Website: apple
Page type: customer-info-address
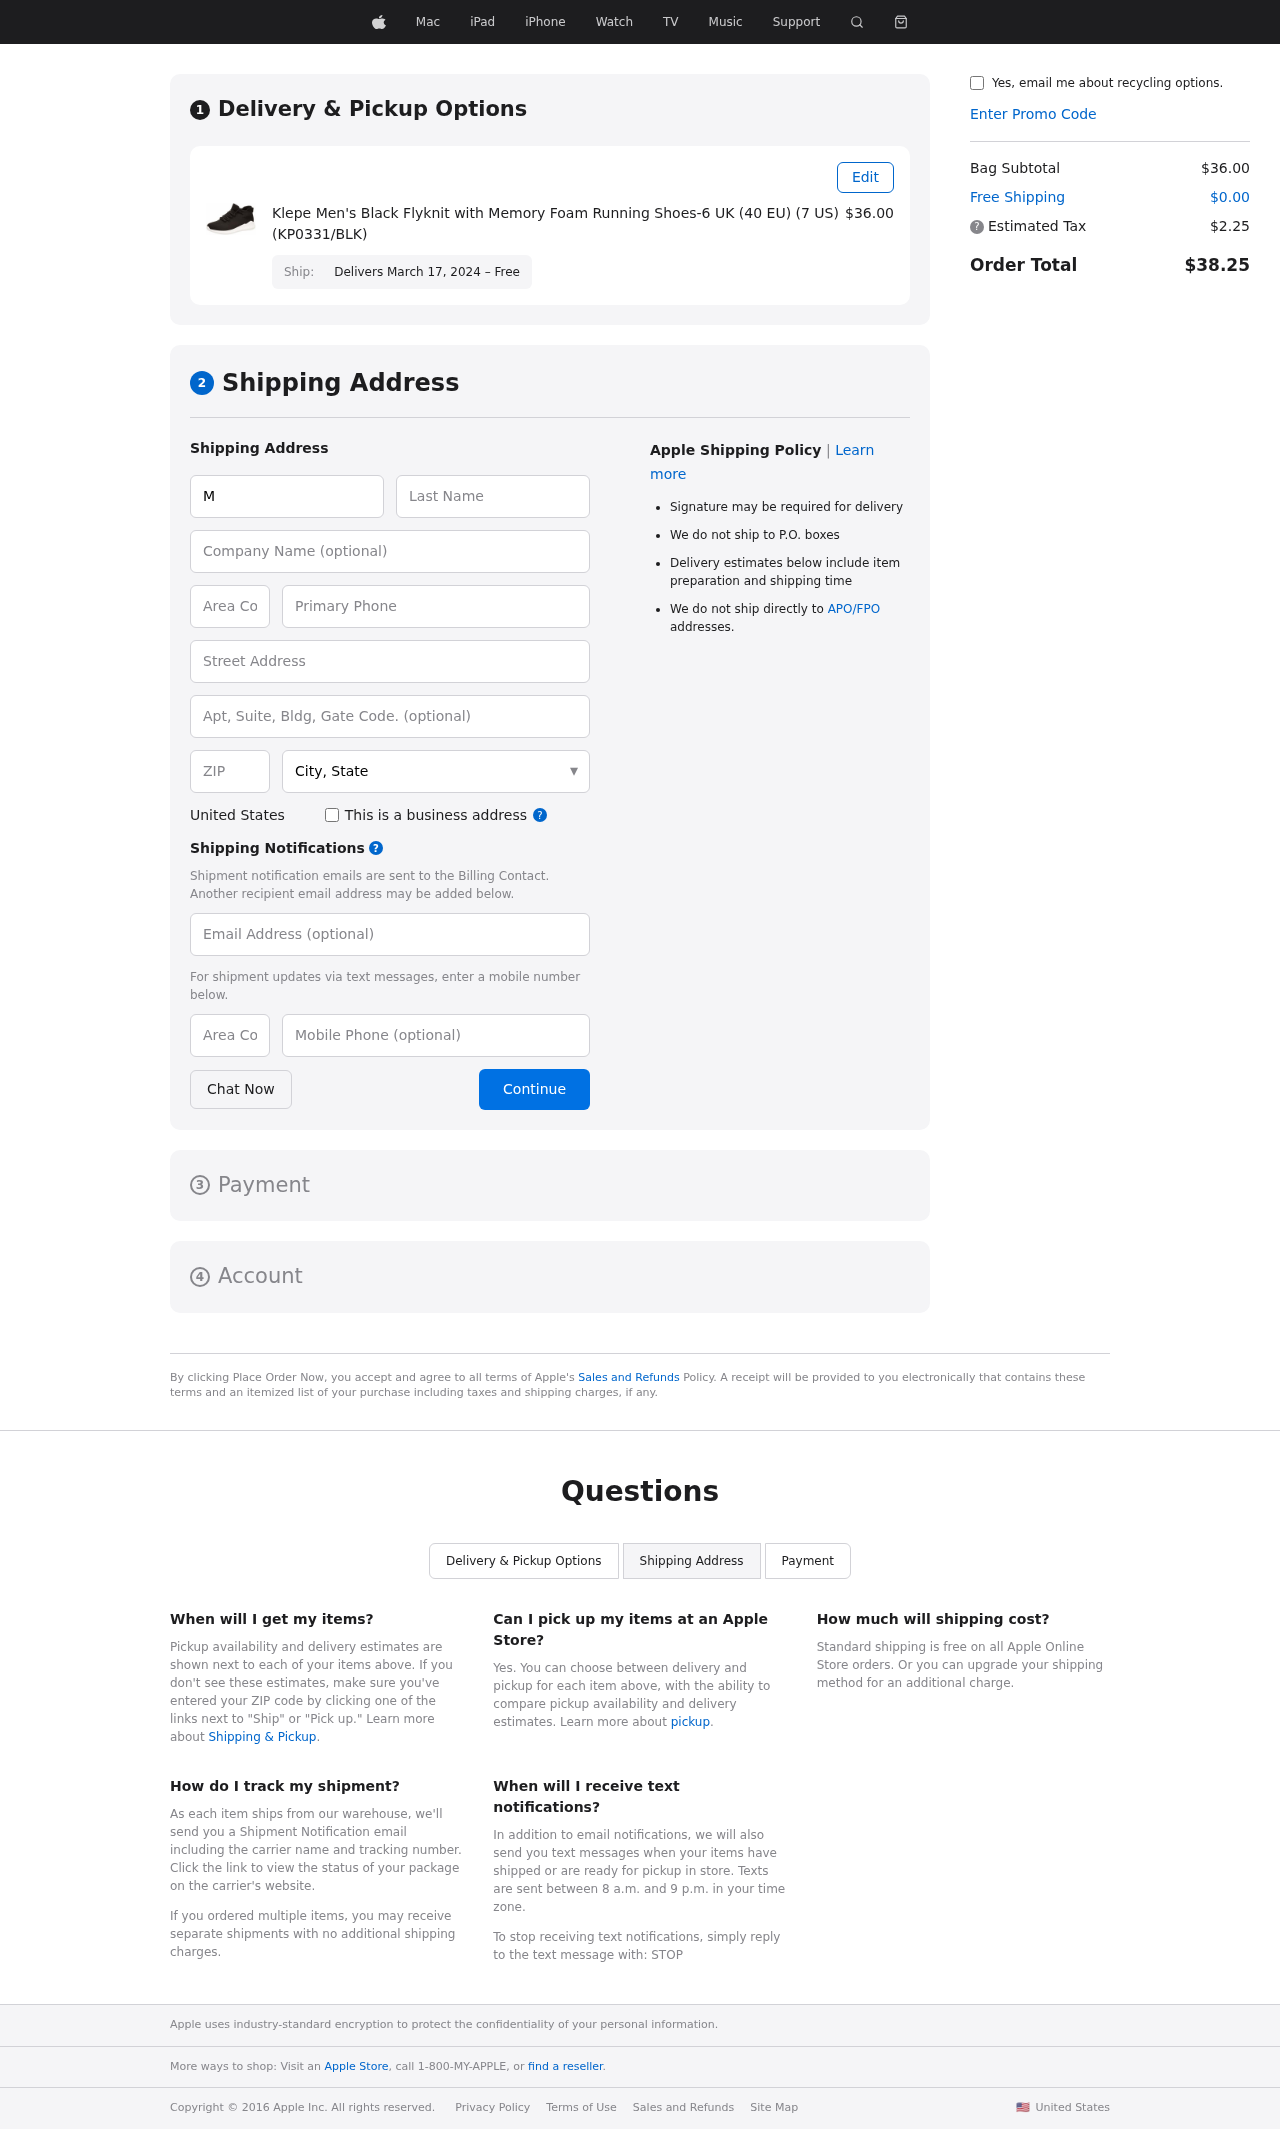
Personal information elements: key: PII_CITY_STATE
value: Manningbury, OK
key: PII_COMPANY
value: Todd, Adams and Duke
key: PII_COUNTRY
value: United States
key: PII_EMAIL
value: mary_rowland@yahoo.com
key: PII_FIRSTNAME
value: Mary
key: PII_LASTNAME
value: Rowland
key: PII_PHONE
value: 9614604643
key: PII_PHONE_ALT
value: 8354836864
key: PII_PHONE_ALT_AREA
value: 835
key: PII_PHONE_AREA
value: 961
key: PII_POSTCODE
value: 24050
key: PII_STREET
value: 7616 Shea Manors
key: PII_STREET2
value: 1219 Lorraine Extensions Suite 363
Product elements: key: PRODUCT1_NAME
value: Klepe Men's Black Flyknit with Memory Foam Running Shoes-6 UK (40 EU) (7 US) (KP0331/BLK)
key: PRODUCT1_PRICE
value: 36
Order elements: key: ORDER_DELIVERY_DATE
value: Delivers March 17, 2024 – Free
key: ORDER_SUBTOTAL
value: $36.00
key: ORDER_SHIPPING_COST
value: $0.00
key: ORDER_TAX
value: $2.25
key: ORDER_TOTAL
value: $38.25